Aerial crown-view tile of a tropical tree (Barro Colorado Island, Panama), acquired 20240918:
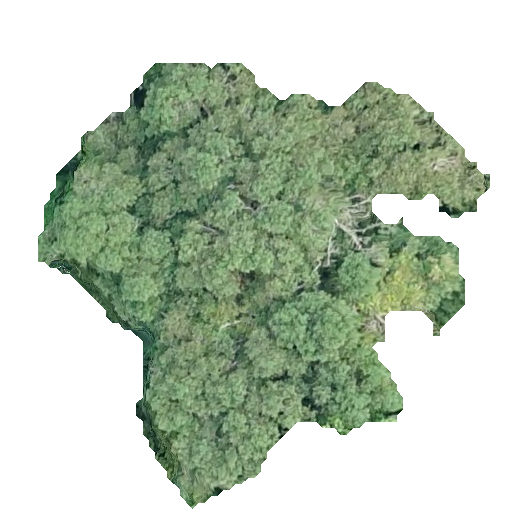
Species: Calophyllum longifolium
GBIF accepted scientific name: Calophyllum longifolium
Crown area: 187.638 m²